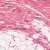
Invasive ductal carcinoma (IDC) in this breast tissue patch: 0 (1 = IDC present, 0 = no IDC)